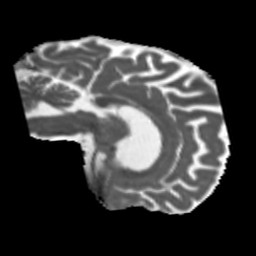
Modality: MD
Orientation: sagittal
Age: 55
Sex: male
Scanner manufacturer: siemens
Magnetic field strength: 3 T
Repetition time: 5.47 s
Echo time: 0.0854 s